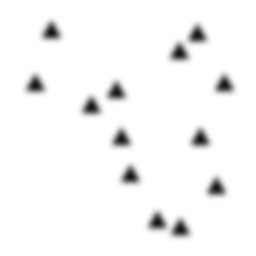
Squares: 0
Triangles: 13
Stars: 0
Total shapes: 13